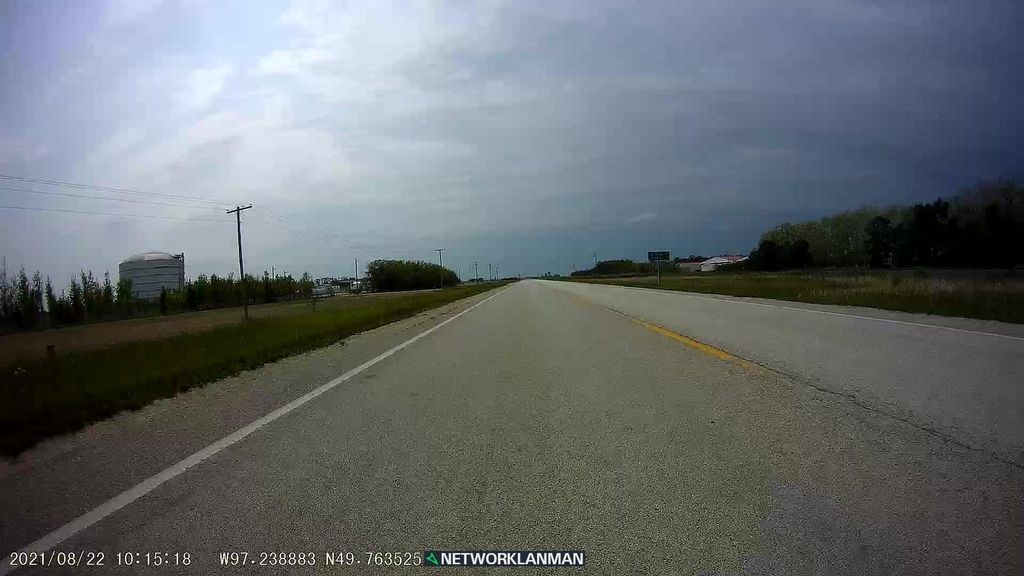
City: winnipeg